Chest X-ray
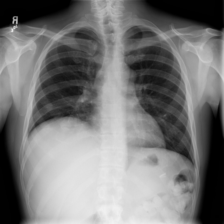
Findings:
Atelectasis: negative
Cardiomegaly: negative
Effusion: negative
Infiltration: positive
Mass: negative
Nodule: positive
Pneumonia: negative
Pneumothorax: negative
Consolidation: negative
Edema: negative
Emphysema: negative
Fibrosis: negative
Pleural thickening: negative
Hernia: negative